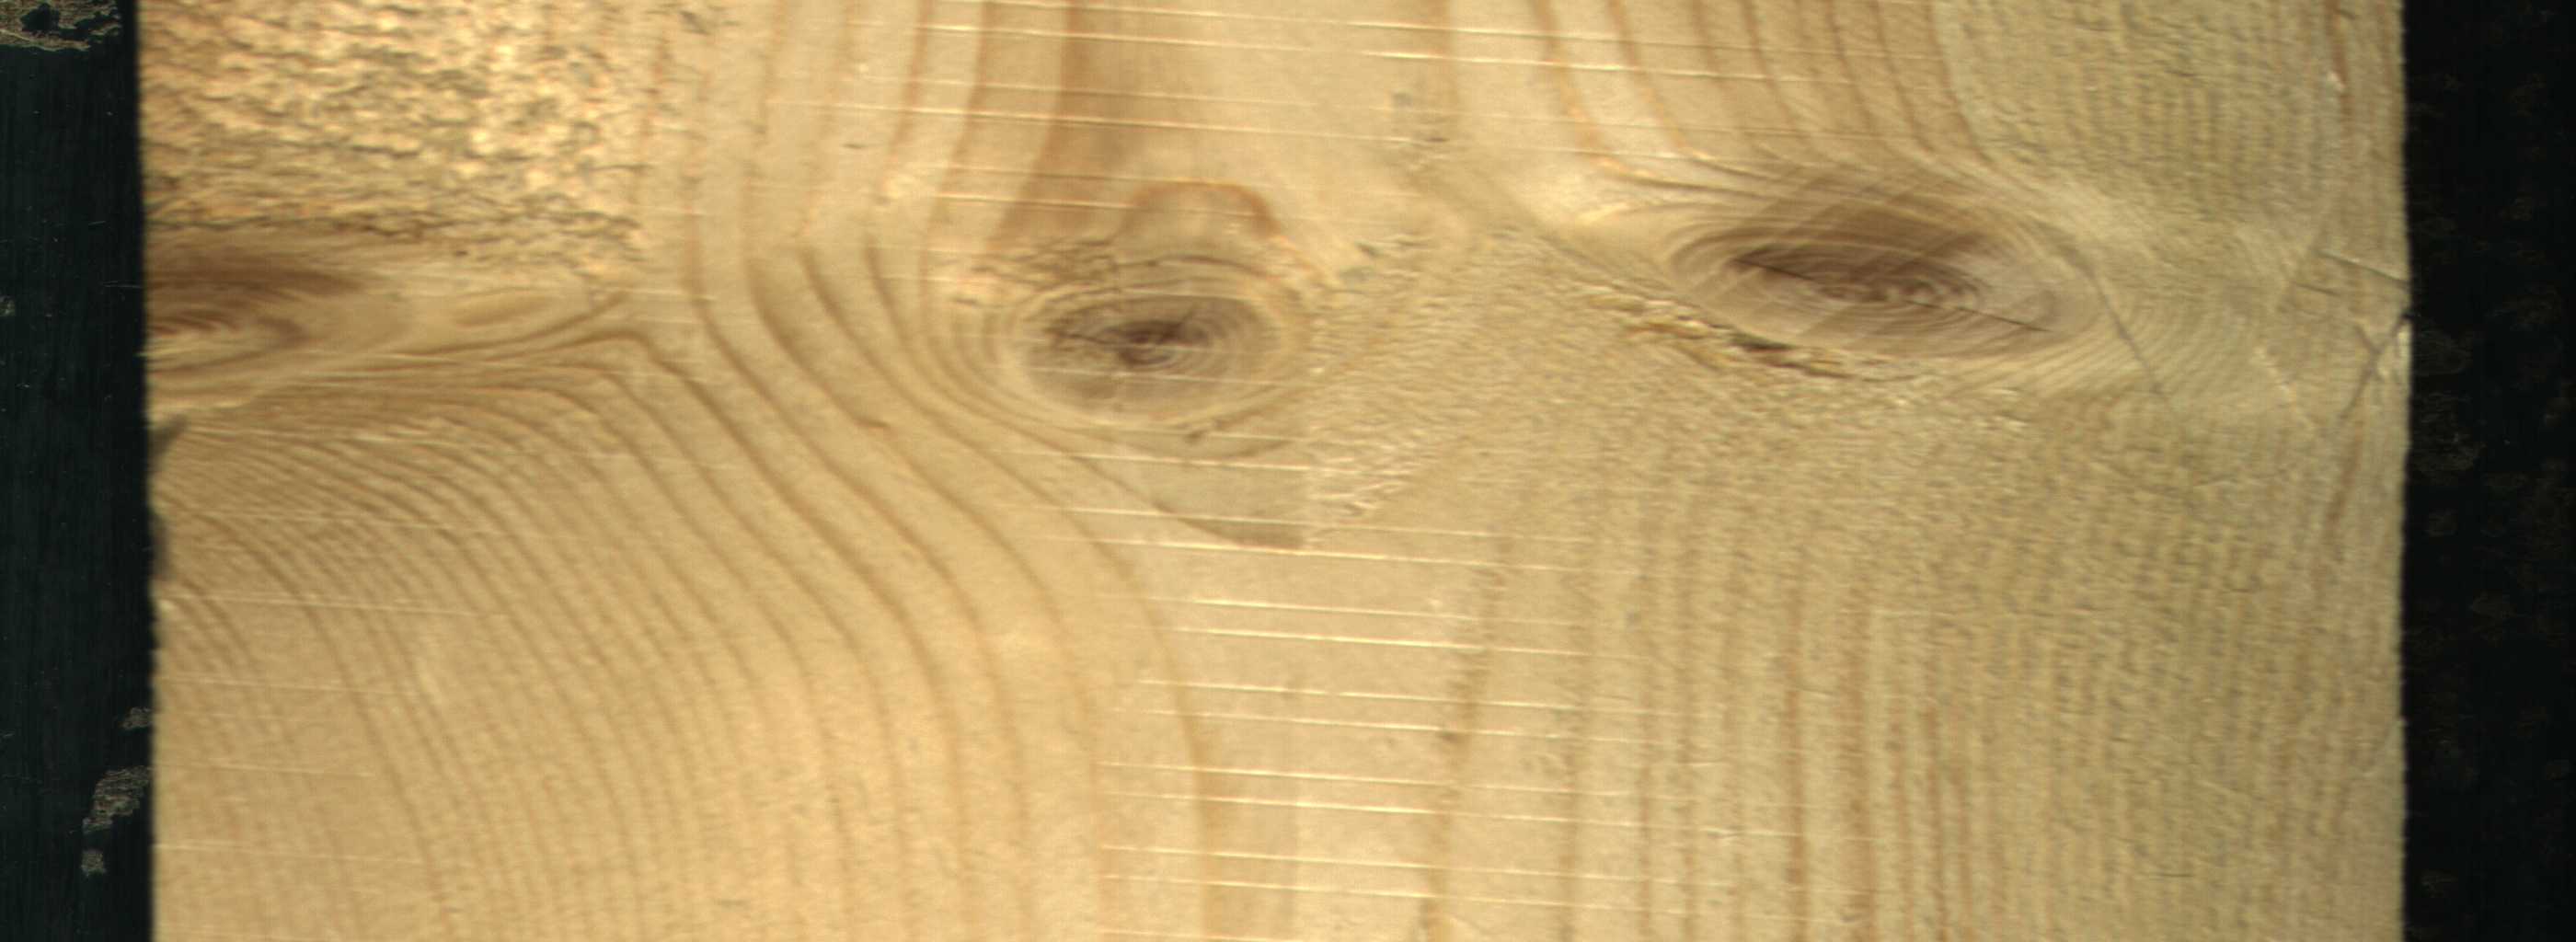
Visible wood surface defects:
knot_with_crack
Live_Knot
Live_Knot